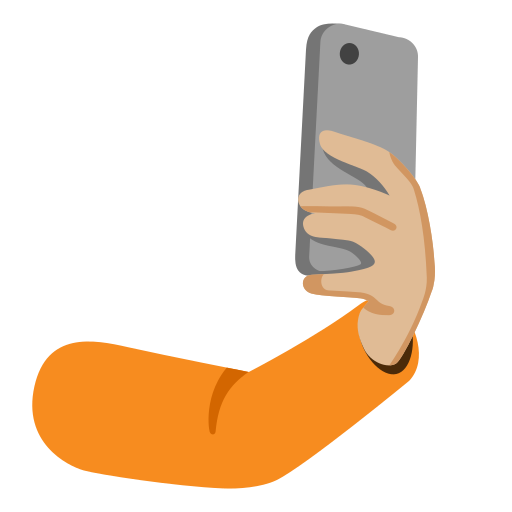
Emoji: 🤳🏼